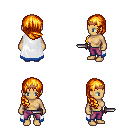
a pixel art fantasy rpg character, female body template, human, tanned skin, white trimmed cape, magenta pants, light blonde right-swept hairstyle, bronze tiara, dagger, four views (front, back, left, right), 2x2 character sprite sheet, small pixel art, hard edges, no anti-aliasing